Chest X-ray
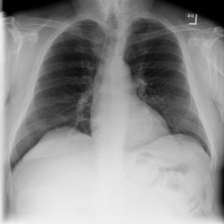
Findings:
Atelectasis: negative
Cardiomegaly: negative
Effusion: negative
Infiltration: negative
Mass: negative
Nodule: negative
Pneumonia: negative
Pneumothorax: negative
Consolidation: negative
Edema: negative
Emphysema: negative
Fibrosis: negative
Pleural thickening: negative
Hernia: negative